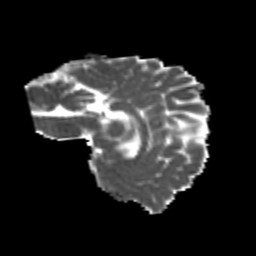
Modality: MD
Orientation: sagittal
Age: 23
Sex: female
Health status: healthy
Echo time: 0.074 s